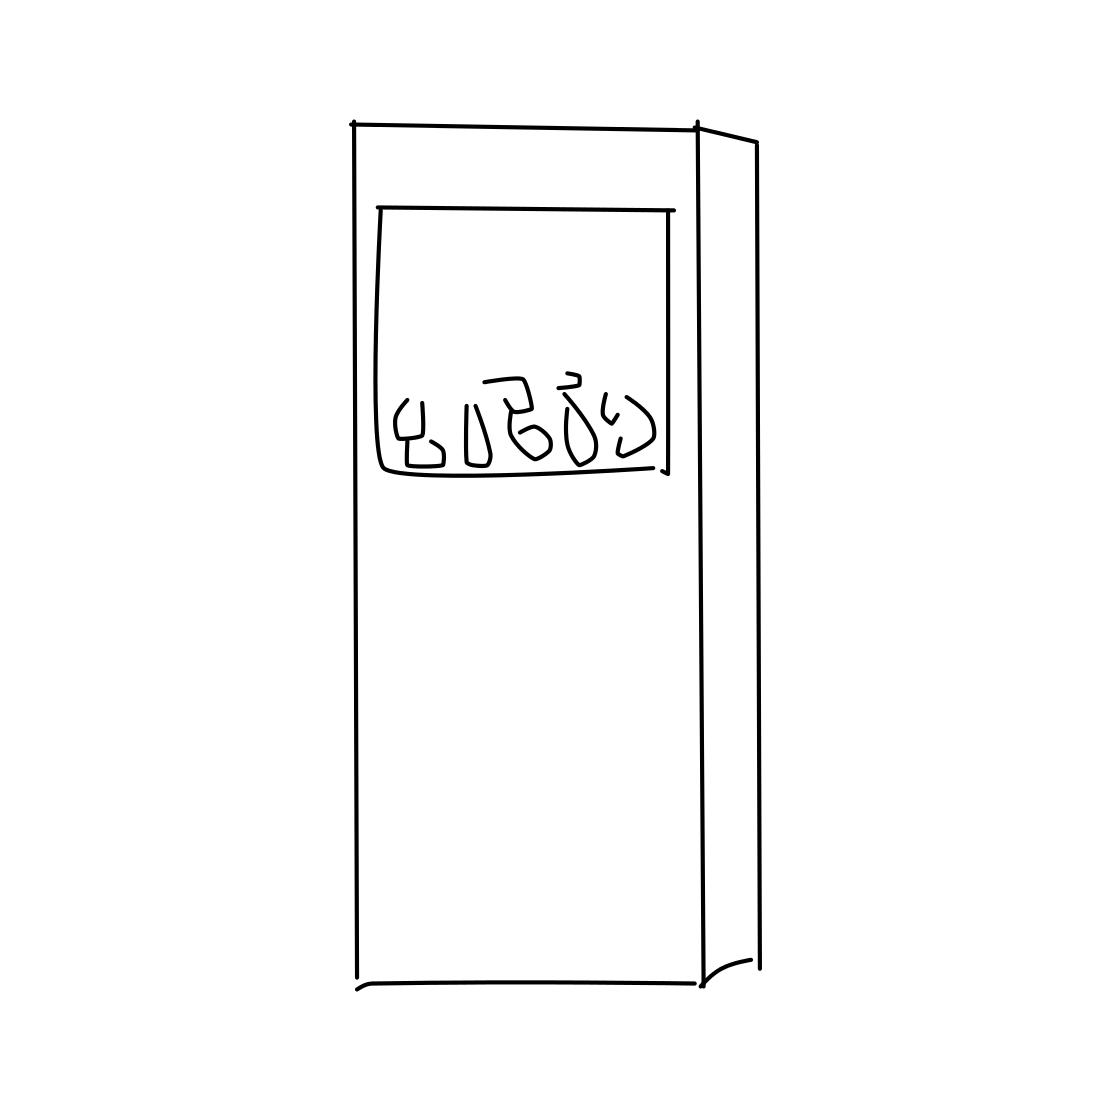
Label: crane (machine)